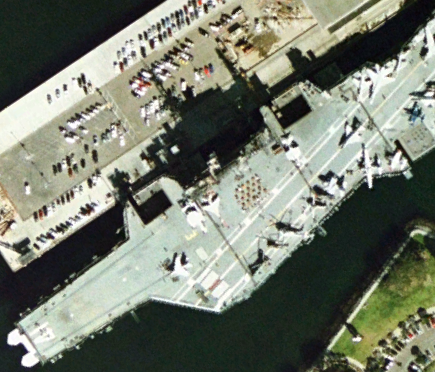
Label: aircraft_carrier